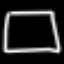
Label: square